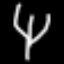
Label: fork